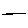
Label: flower